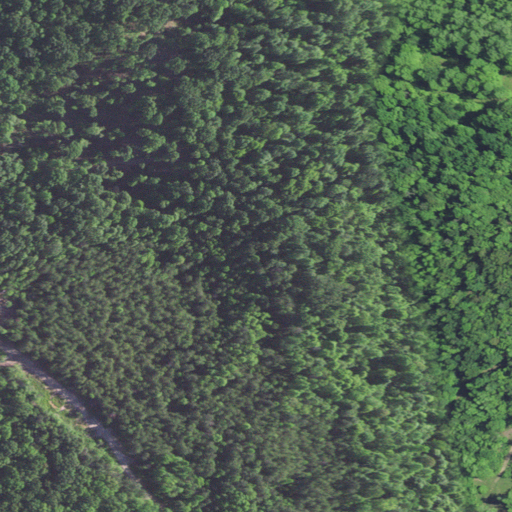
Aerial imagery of mountain in Kentucky named Gobblers Knob containing deciduous forest, mixed forest, low intensity development, and open development